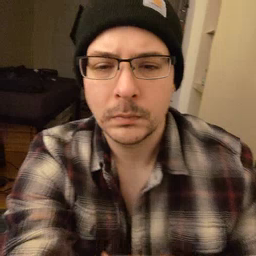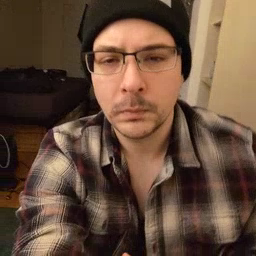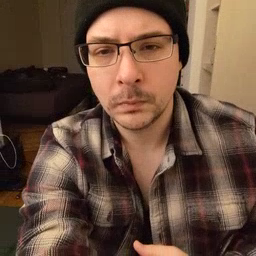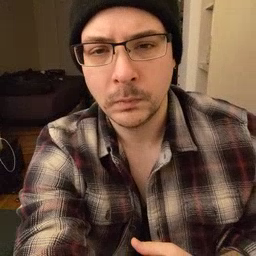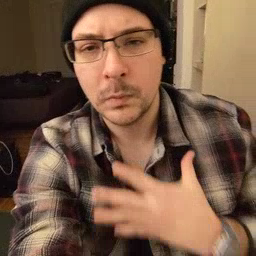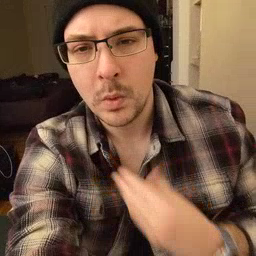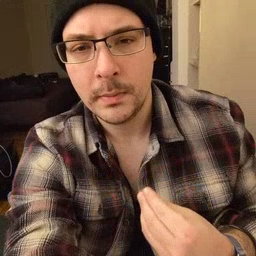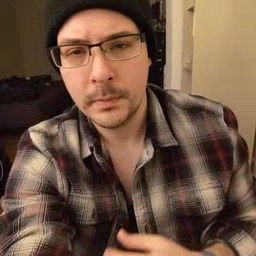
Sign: white